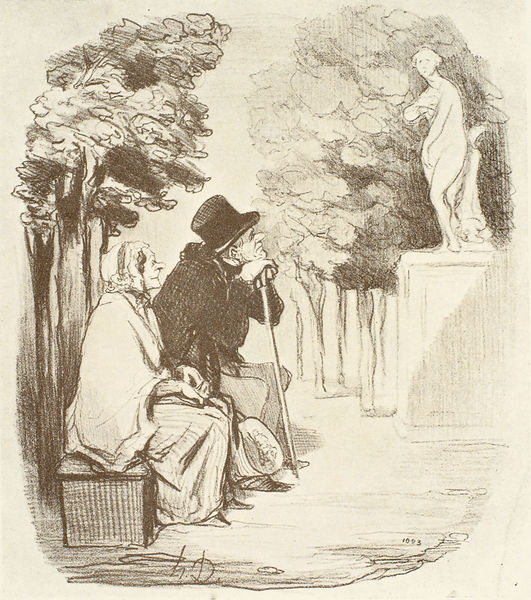
Titel: On a beau dire, l´antique est toujours beau..., Tout ce quón voudra, Bildtafel Nr. 56
Künstler: Honoré Daumier
Schlagwörter: baum, mann, schatten, weiß, bäume, sitzen, braun, frau, grau, hut, nase, schwarz, skizze, zeichnung, park, weg, zylinder, alt, alte, sehen, decke, paar, wald, stock, skulptur, statue, ruhen, alter mann, gehstock, allee, rast, bank, nachdenken, pärchen, greis, denkmal, tasche, betrachten, greisin, ansehen, alte frau, oma, sitzbank, opa, gucken, sinnend, glücklich, 1003